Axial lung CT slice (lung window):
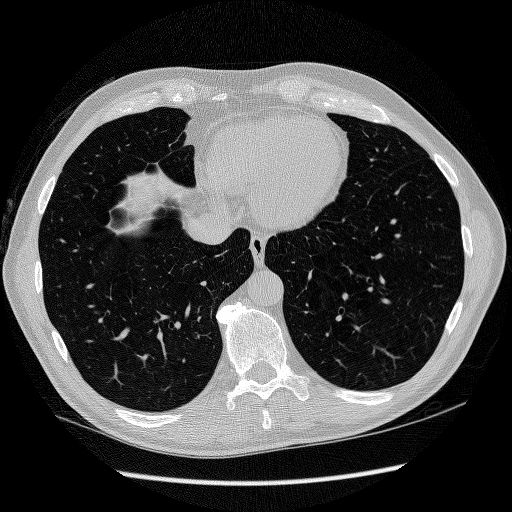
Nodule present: no